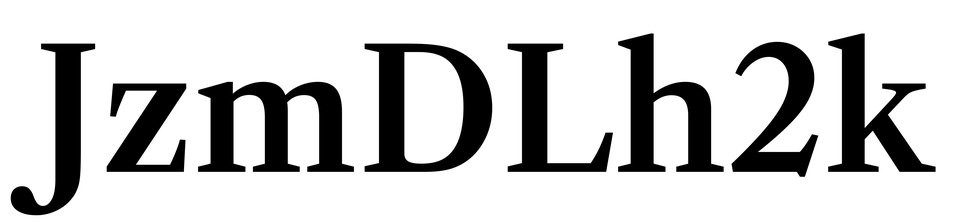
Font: LibreCaslonText_SemiBold